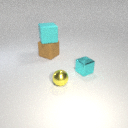
small yellow metal sphere in front of small cyan metal cube